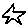
Label: star